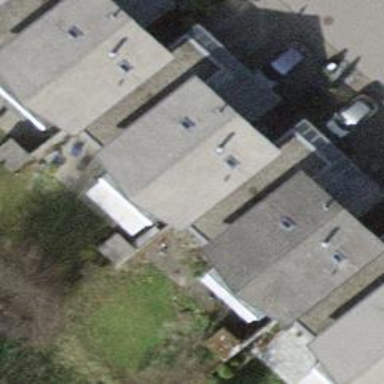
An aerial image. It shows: Terrace building.